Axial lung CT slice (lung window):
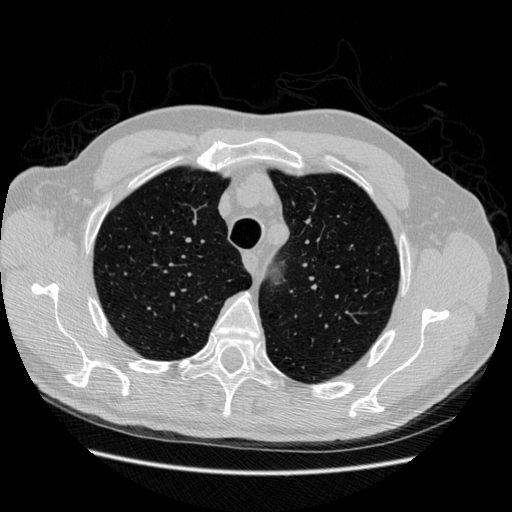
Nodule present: no